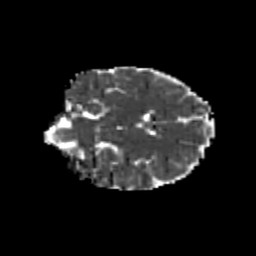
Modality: MD
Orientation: coronal
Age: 9
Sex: female
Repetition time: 9.512 s
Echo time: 0.089 s